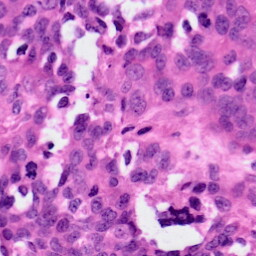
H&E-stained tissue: Ovarian